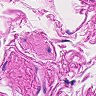
Metastatic tissue present: no